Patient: sex M, age 53
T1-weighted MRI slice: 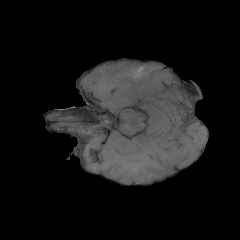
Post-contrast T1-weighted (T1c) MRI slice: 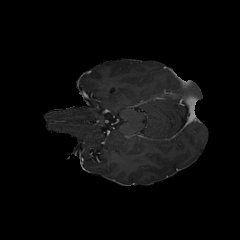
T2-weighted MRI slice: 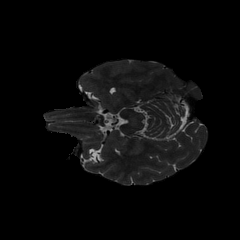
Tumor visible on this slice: no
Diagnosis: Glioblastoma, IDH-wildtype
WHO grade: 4